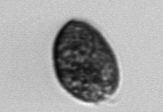
Label: Prorocentrum